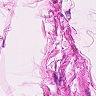
Metastatic tissue present: no